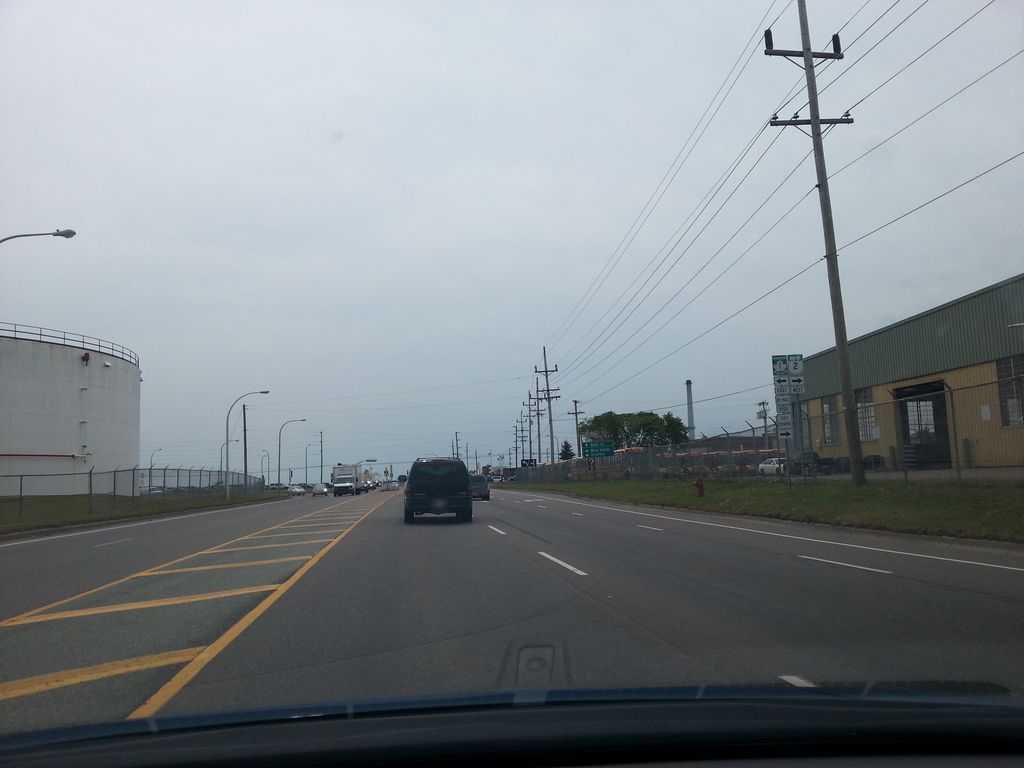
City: charlottetown